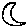
Label: moon